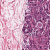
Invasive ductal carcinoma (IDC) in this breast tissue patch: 0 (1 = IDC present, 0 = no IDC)